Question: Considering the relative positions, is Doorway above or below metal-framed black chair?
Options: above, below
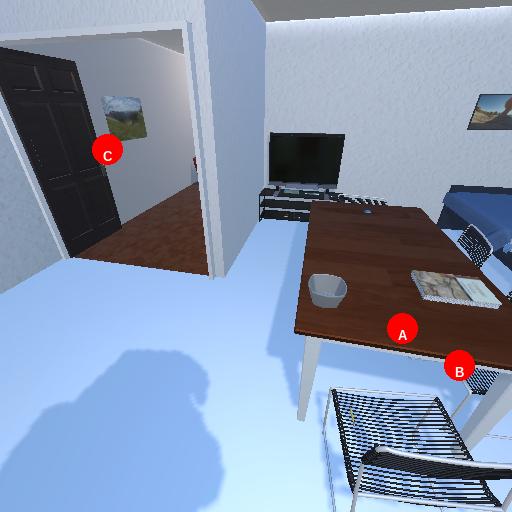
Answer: above